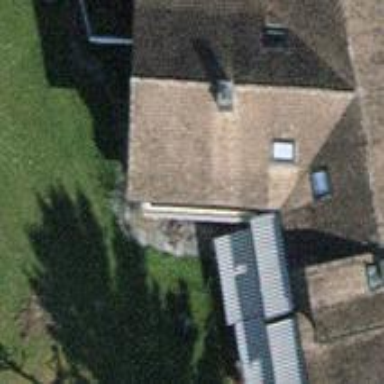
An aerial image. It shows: Building with gabled roof.